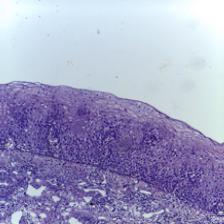
Diagnosis: OSCC